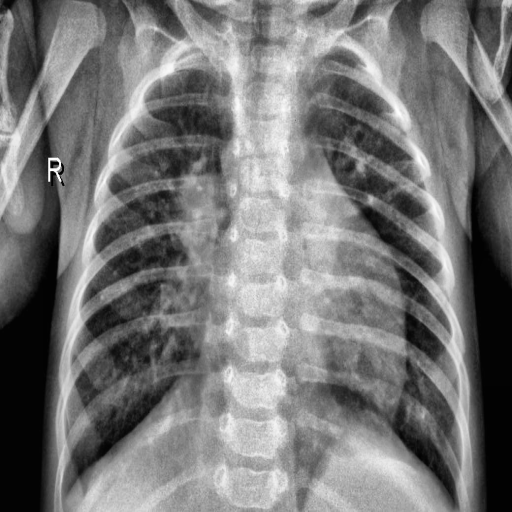
Finding: PNEUMONIA